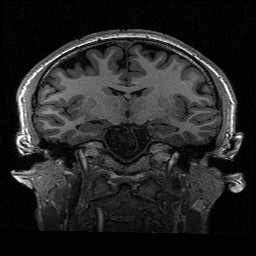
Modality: T1w
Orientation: sagittal